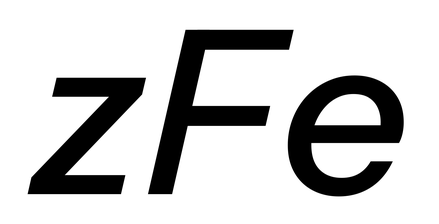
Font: InstrumentSans-Italic_Medium_Italic